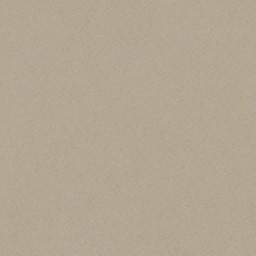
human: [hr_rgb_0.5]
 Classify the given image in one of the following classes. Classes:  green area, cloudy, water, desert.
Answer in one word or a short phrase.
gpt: desert